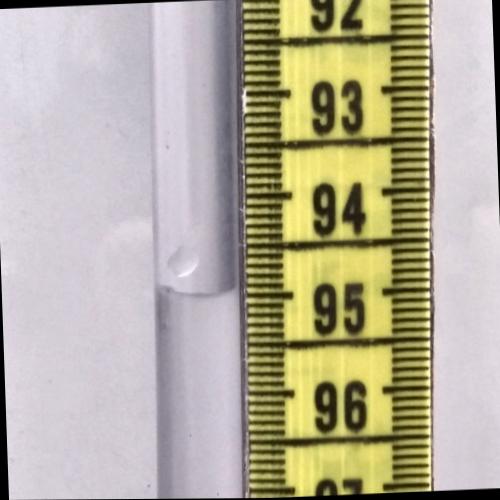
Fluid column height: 95.0 cm